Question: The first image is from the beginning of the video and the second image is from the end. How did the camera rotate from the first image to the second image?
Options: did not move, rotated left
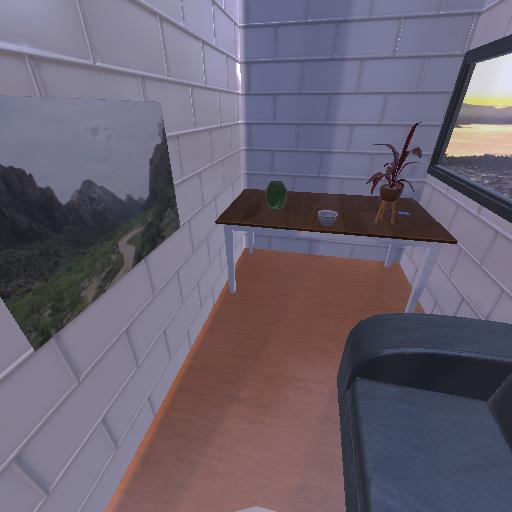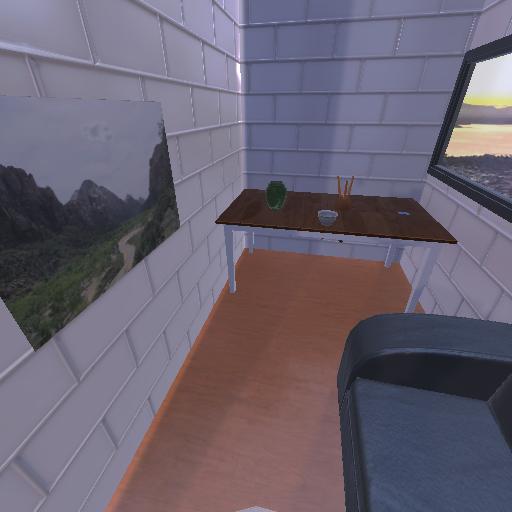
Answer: did not move